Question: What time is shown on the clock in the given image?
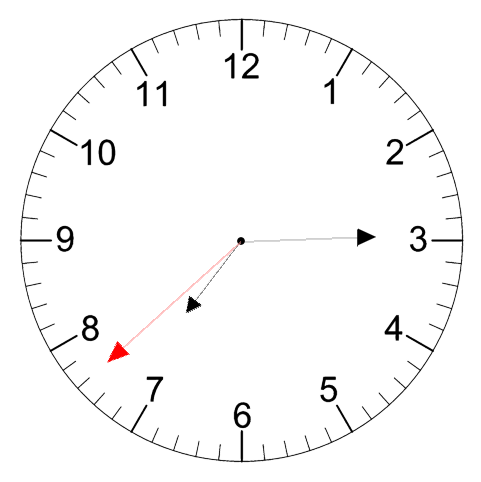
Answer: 07:14:38